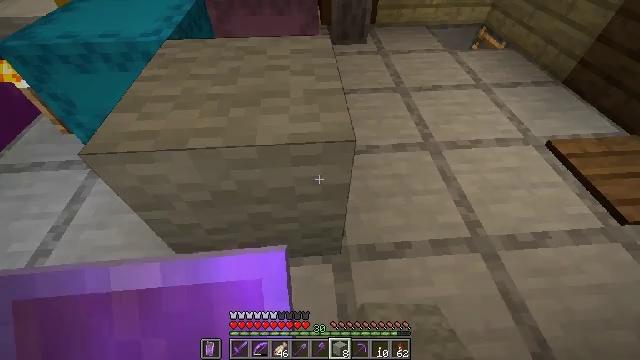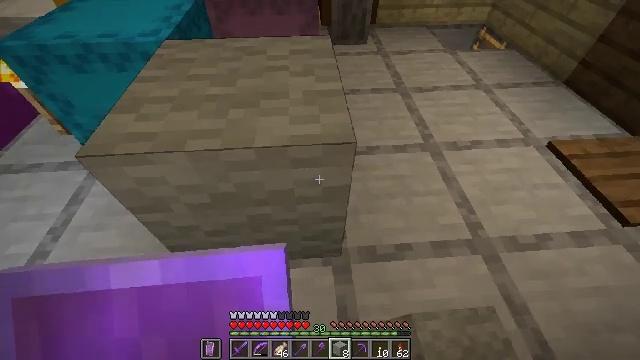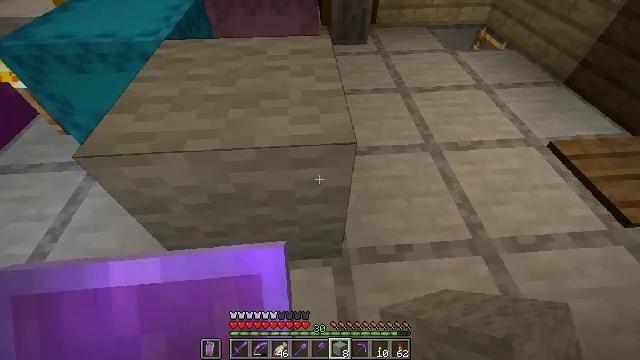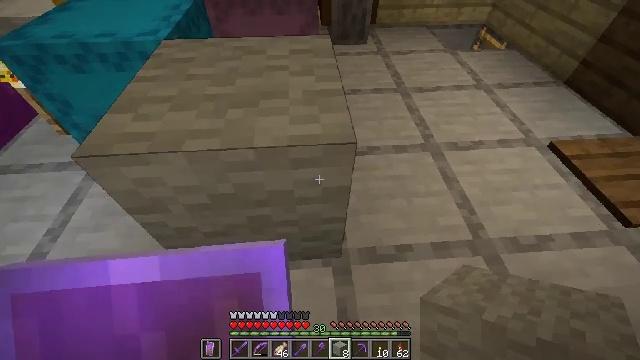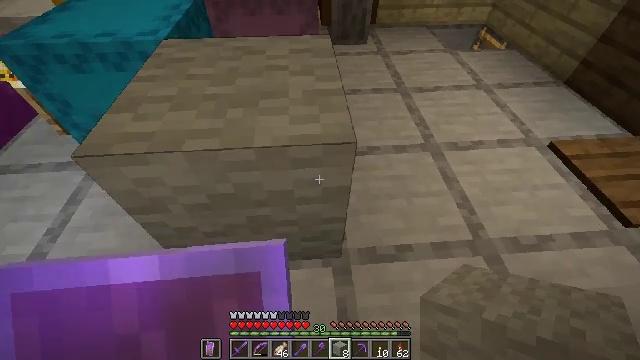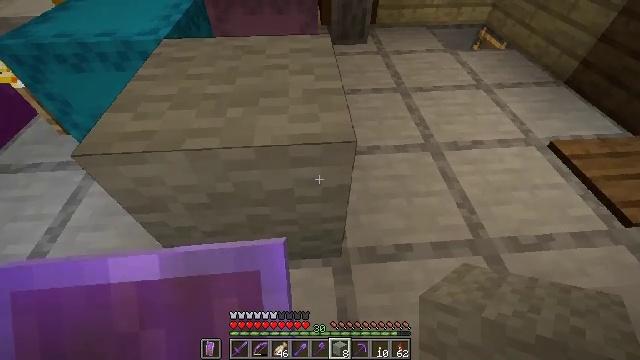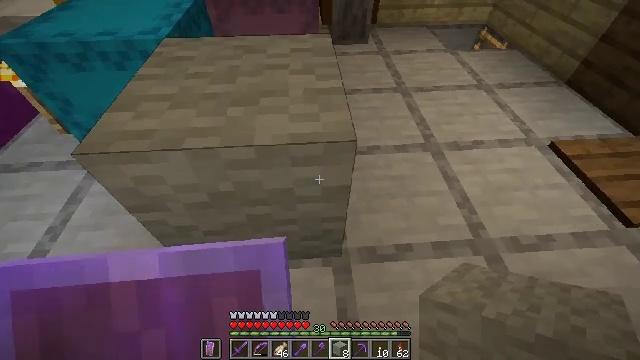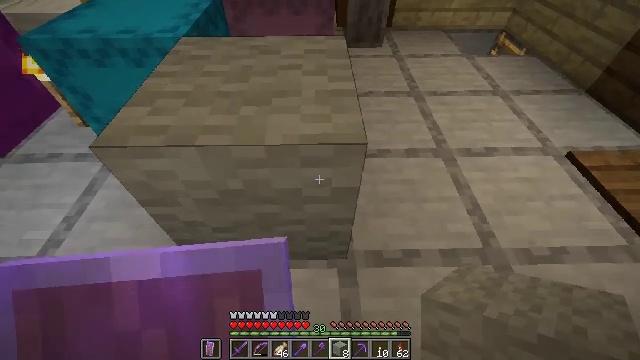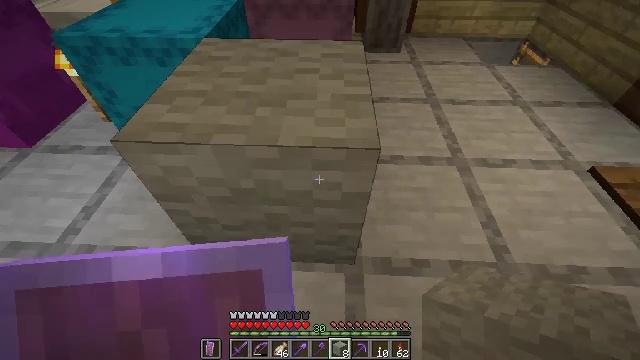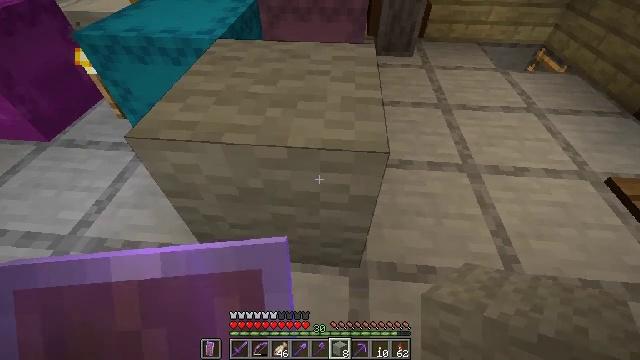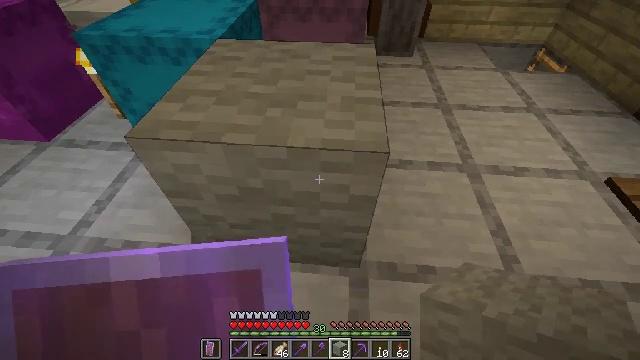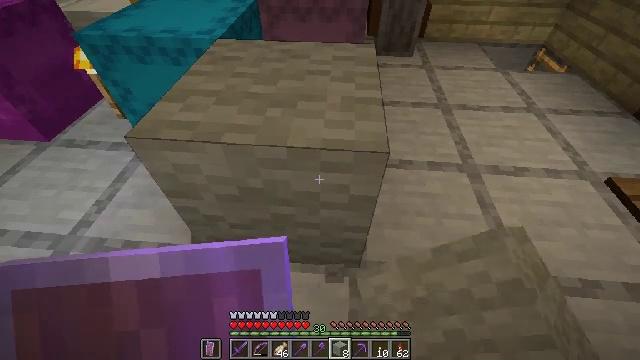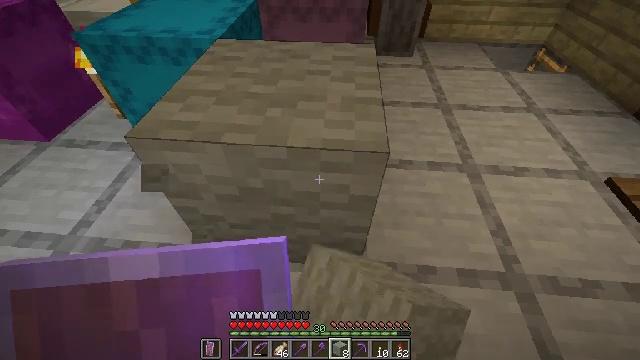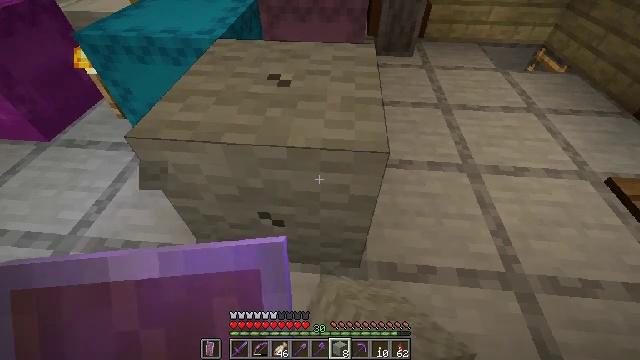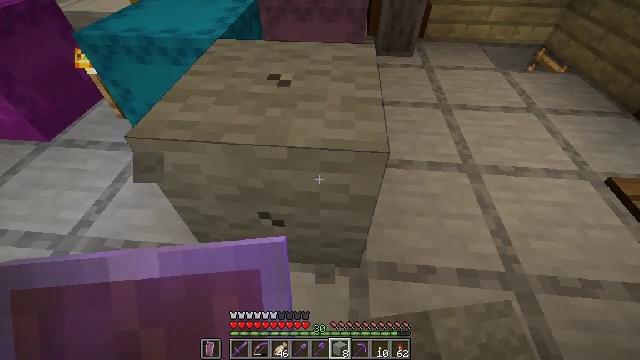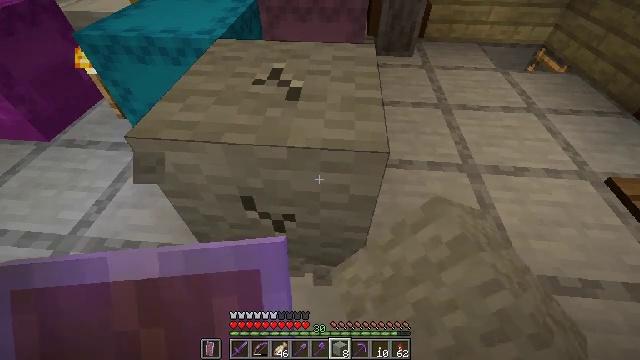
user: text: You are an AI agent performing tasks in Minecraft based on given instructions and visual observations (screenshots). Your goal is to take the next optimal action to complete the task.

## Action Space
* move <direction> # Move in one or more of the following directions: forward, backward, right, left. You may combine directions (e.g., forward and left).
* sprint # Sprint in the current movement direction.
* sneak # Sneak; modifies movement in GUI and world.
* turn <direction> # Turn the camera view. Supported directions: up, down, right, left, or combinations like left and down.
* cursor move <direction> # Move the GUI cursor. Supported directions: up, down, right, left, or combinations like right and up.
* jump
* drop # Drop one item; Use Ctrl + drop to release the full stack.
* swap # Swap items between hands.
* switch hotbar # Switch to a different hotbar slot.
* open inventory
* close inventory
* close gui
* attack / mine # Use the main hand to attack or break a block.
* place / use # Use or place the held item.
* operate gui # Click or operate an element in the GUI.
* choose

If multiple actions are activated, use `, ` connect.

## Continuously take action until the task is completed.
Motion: motion action
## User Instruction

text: Mine the light gray wool block.
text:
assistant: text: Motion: no_op
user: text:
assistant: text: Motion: no_op
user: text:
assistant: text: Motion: no_op
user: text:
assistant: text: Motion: no_op
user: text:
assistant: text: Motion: no_op
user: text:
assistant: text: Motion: no_op
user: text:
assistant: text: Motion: turn left
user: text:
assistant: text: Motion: turn left
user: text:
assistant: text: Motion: turn left
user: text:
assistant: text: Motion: attack / mine
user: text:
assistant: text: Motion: attack / mine
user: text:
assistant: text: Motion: attack / mine
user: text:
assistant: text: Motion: attack / mine
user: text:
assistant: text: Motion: attack / mine
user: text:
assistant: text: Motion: attack / mine
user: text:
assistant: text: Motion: attack / mine
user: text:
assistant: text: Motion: attack / mine
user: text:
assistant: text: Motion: attack / mine
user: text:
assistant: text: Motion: attack / mine
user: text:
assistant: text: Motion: attack / mine
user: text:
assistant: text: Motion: attack / mine
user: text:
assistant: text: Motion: attack / mine
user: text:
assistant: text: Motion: attack / mine
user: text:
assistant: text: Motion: attack / mine
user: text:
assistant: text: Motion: attack / mine
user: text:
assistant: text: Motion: attack / mine
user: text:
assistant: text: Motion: attack / mine
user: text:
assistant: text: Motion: attack / mine
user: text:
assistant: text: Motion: attack / mine
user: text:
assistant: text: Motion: attack / mine